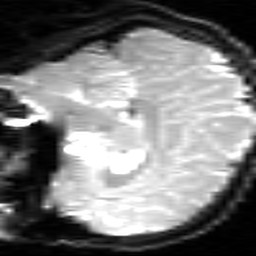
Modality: inplaneT2
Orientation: sagittal
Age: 27
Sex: female